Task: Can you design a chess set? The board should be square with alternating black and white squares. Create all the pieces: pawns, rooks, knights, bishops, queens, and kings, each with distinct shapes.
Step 4789:
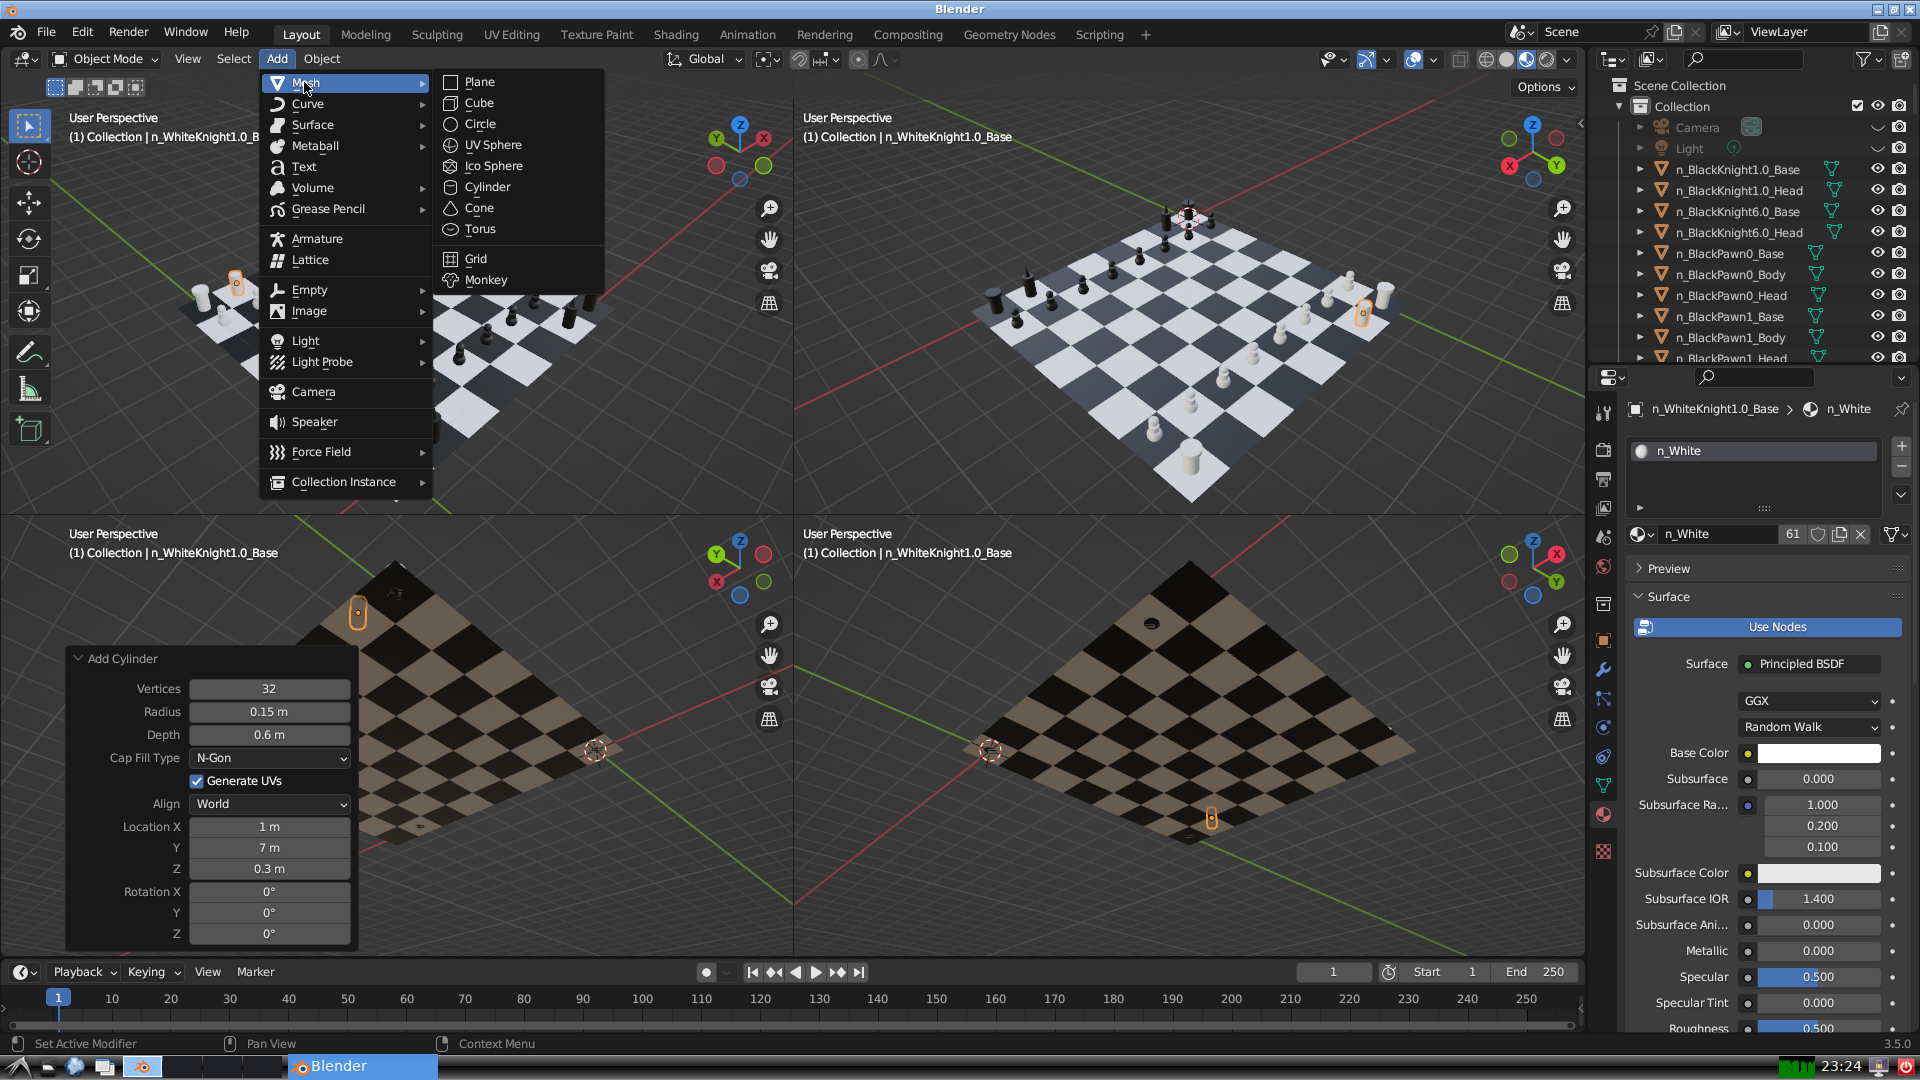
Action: {"mouse_move": [499, 210]}